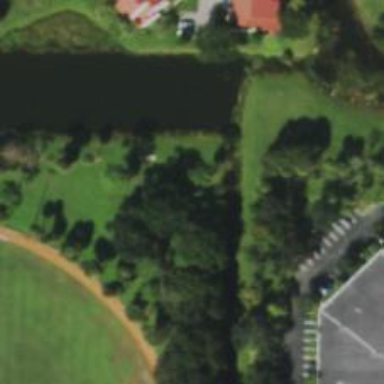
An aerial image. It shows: Disc golf hole.